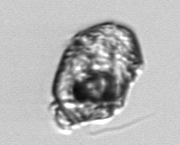
Label: Proterythropsis